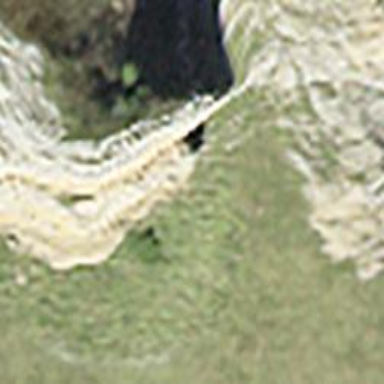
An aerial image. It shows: Natural cliff.